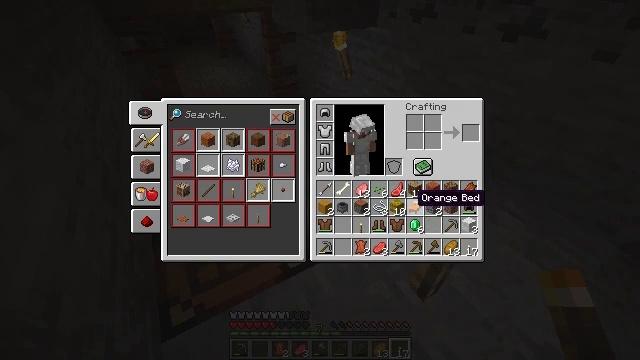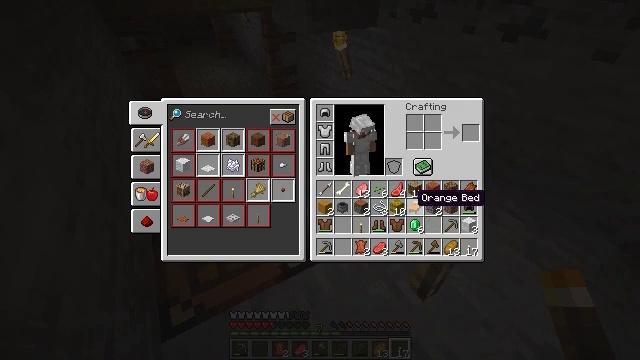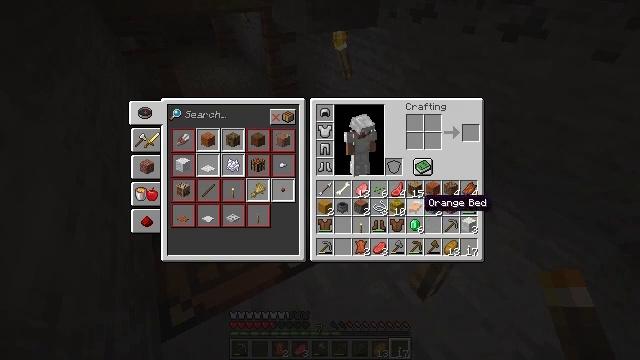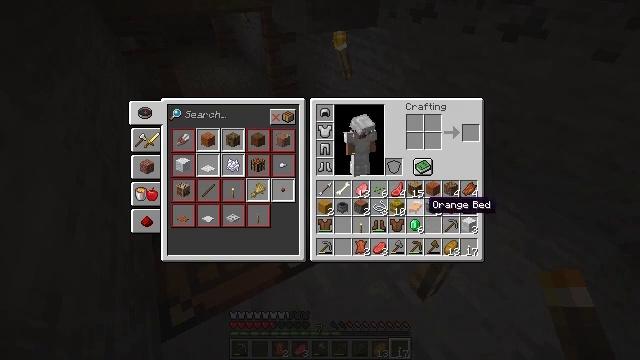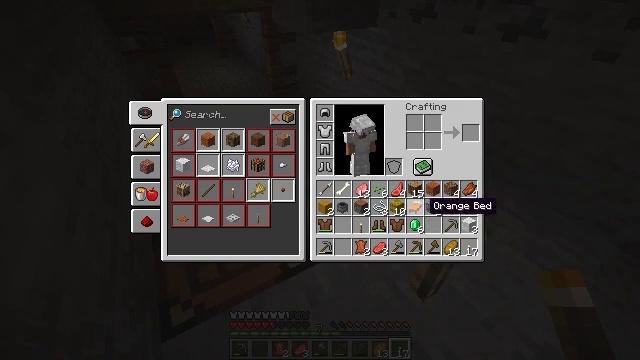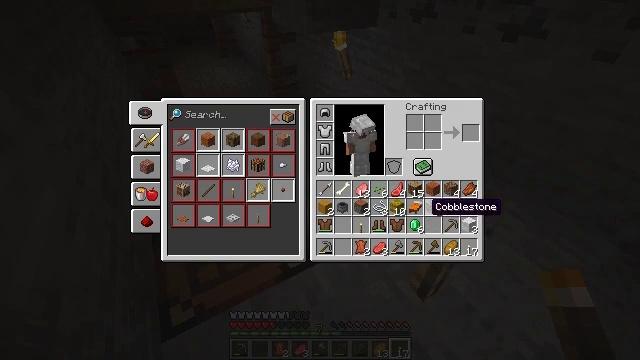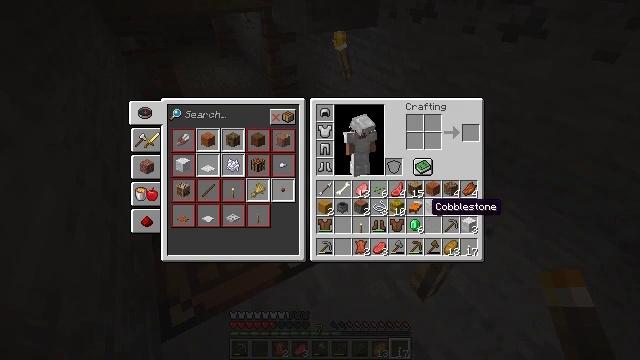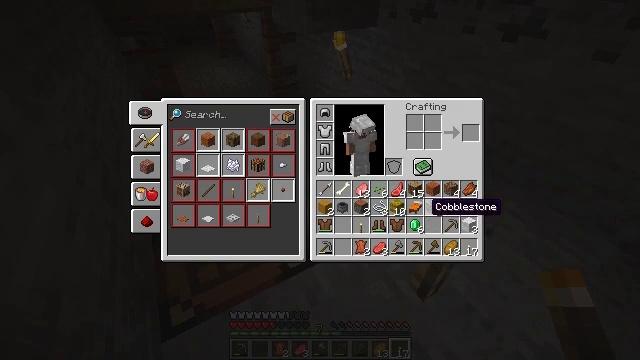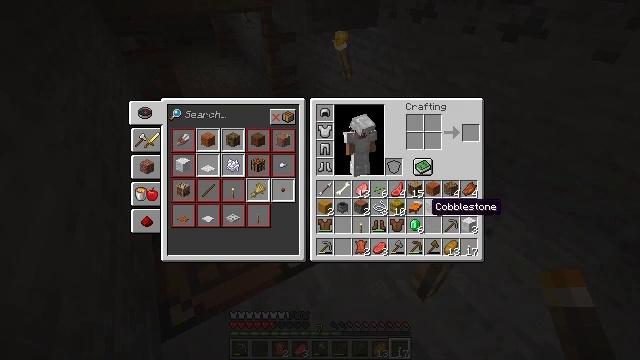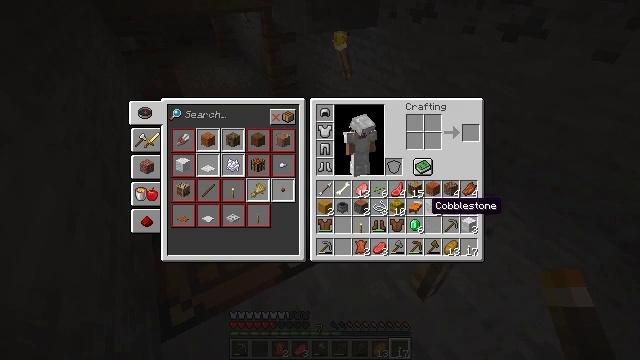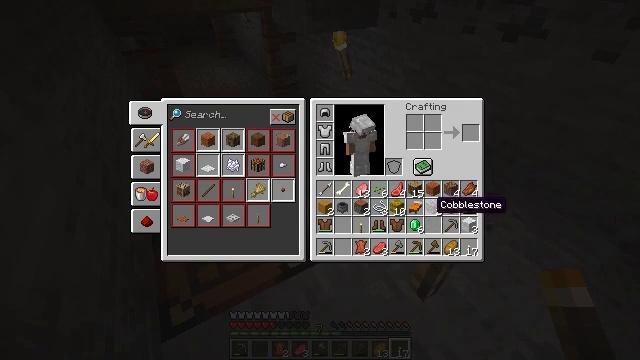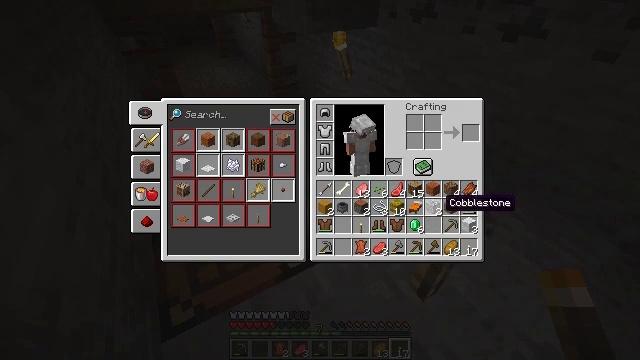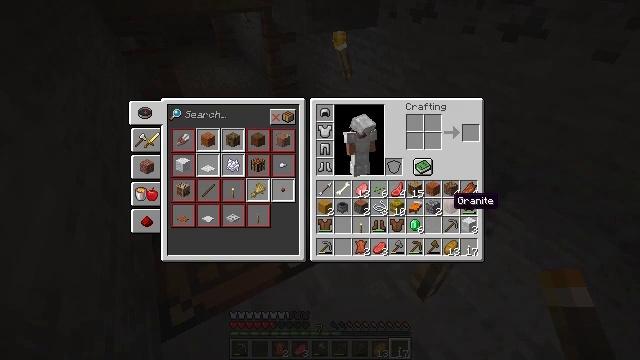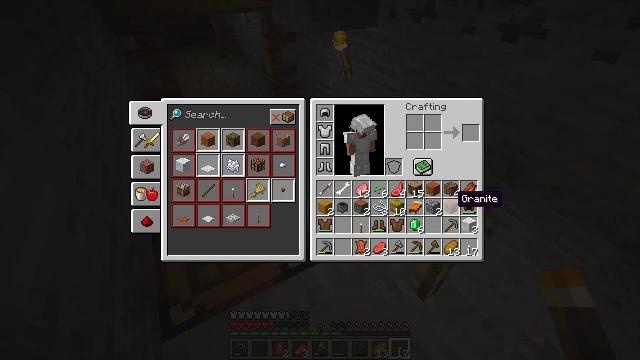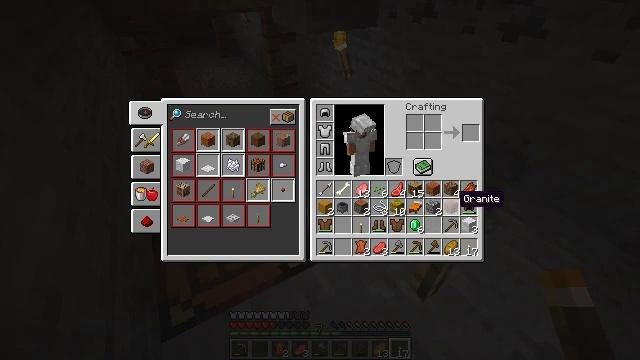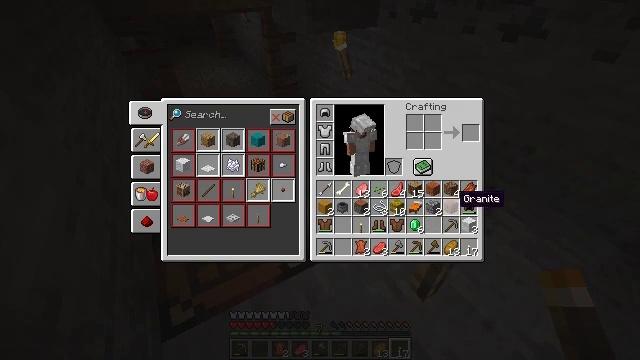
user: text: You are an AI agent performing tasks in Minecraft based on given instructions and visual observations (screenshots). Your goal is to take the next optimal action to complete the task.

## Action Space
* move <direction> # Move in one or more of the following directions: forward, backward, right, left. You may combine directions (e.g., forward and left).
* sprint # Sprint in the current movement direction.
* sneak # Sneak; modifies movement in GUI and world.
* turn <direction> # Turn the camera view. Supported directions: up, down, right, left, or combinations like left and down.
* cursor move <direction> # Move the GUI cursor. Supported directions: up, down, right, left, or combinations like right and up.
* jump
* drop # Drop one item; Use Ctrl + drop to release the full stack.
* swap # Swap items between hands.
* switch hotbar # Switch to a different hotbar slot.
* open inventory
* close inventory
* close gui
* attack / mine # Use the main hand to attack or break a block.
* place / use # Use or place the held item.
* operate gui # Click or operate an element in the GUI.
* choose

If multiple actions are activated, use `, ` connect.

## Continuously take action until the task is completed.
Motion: motion action
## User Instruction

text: Drop a leather chestplate.
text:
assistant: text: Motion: no_op
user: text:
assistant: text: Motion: cursor move right
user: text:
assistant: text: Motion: no_op
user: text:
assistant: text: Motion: no_op
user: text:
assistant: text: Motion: no_op
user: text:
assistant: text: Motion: no_op
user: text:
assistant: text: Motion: no_op
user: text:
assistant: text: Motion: no_op
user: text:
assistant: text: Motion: no_op
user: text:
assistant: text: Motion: no_op
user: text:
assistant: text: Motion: cursor move right
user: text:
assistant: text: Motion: cursor move right
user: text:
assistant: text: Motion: no_op
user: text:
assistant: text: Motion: no_op
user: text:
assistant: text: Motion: no_op
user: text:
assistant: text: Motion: no_op
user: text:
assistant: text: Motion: no_op
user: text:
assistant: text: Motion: no_op
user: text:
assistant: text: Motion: no_op
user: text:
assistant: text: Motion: no_op
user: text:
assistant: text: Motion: no_op
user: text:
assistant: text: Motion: no_op
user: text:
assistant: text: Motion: no_op
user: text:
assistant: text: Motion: no_op
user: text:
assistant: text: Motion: no_op
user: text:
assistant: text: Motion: no_op
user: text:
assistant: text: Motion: cursor move up
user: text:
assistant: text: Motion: cursor move up
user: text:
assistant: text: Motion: no_op
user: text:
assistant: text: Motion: no_op